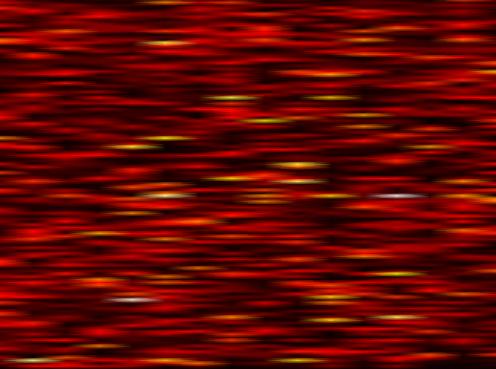
Label: UFMC